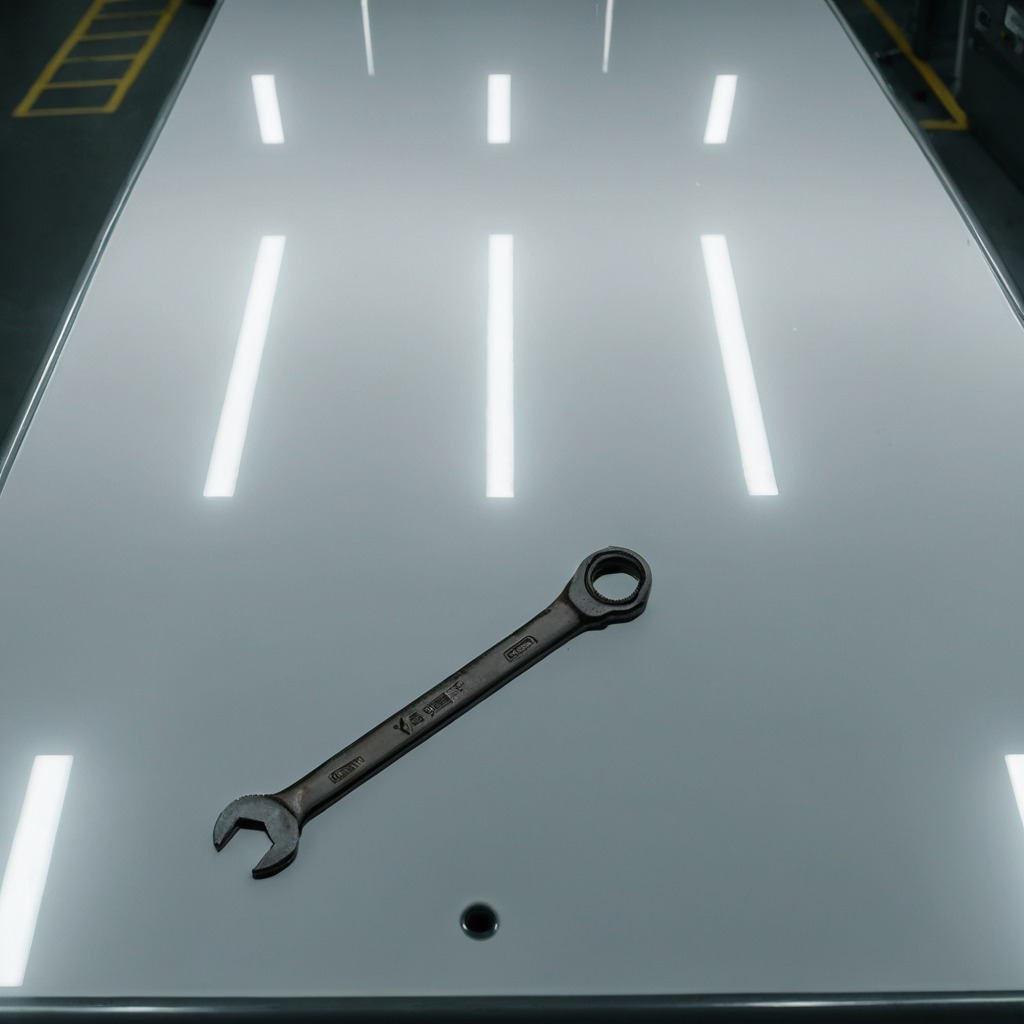
A wrench lies on a high-gloss table in a ship maintenance bay industrial lighting.